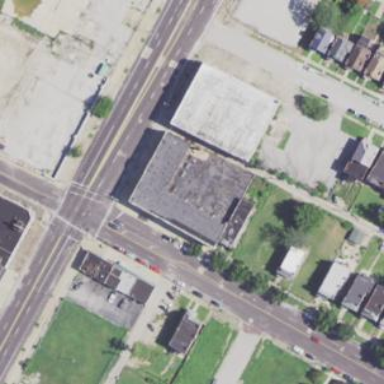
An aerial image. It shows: Historic commercial building.